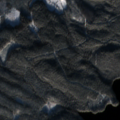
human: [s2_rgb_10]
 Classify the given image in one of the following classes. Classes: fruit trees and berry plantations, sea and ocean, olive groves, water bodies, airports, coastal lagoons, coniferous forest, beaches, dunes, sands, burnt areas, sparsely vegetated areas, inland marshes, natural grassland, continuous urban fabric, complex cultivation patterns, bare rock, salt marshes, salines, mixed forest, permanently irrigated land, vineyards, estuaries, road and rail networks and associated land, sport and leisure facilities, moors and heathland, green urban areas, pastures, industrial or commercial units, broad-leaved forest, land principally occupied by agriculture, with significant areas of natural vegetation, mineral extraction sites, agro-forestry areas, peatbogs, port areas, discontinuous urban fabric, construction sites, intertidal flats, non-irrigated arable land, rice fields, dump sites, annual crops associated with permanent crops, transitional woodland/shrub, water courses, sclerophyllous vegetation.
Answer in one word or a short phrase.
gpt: coniferous forest, mixed forest, transitional woodland/shrub, water bodies